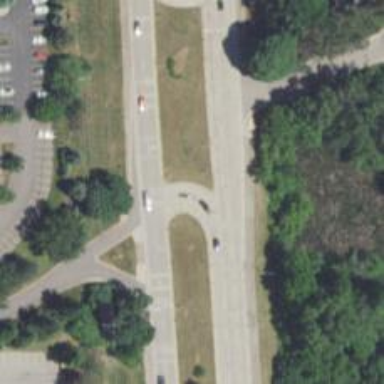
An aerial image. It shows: Primary link highway with asphalt surface.